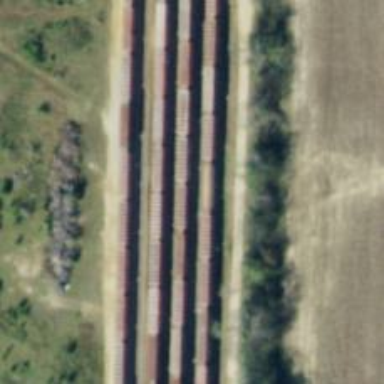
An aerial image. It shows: Manifest railway yard.